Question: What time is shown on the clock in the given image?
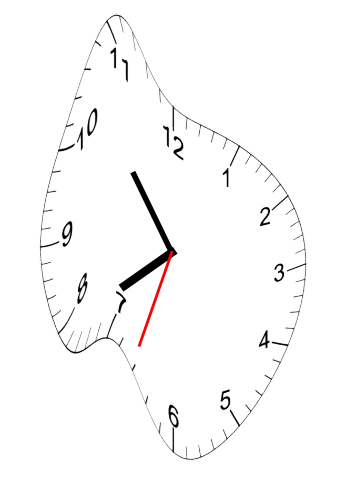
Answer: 07:53:33